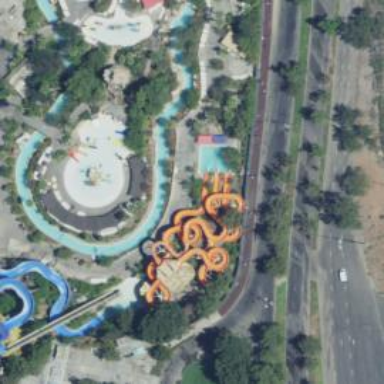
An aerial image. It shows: Water slide attraction.